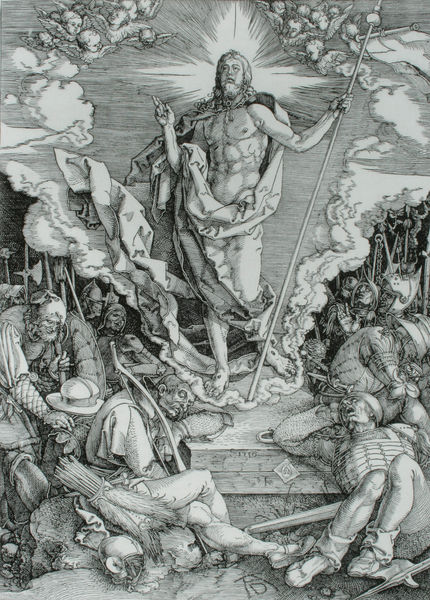
Titel: Große Passion - Die Auferstehung Christi
Künstler: Albrecht Dürer
Institution: (Seriendruck)
Schlagwörter: akt, dunkel, flügel, gott, hand, himmel, körper, mann, nackt, rubens, schlaf, umhang, weiß, wolken, bäume, menschen, brust, grau, haar, holz, hut, licht, männer, schwarz, stroh, zeichnung, tuch, wolke, arm, falten, sockel, stehen, tod, tot, vollbart, signatur, wache, erde, kirche, sonne, boden, gewand, mantel, stehend, stoff, locken, renaissance, engel, garten, beine, füße, holzschnitt, wellen, liegen, schlafen, schlafend, schlafende, bogen, perspektive, schuhe, stab, fahne, flagge, weizen, graphik, auftritt, krieg, schlacht, lanze, soldaten, zeigefinger, muskeln, bohlen, stufe, faltenwurf, platte, podest, knie, liegend, oberkörper, schild, panzer, offen, buch, zettel, motiv, kreuz, strahlen, barfuß, druck, schwarzweiss, schraffur, holzstich, radierung, stich, schwert, schwerter, säbel, waffen, ketten, soldat, tote, strahl, mäuler, volk, bleistift, helm, rüstung, römer, schein, gerechtigkeit, heiligenschein, pforte, christus, grab, jesus, ostern, stigma, stigmata, wundmal, wundmale, axt, fegefeuer, hölle, krieger, segen, ehrfurcht, wächter, erscheinung, heiliger, speere, dürer, ähren, erleuchtung, jünger, heilig, putten, kupferstich, prophet, pfeil, wachen, auferstehung, verschlossen, himmelfahrt, zepter, szepter, standarte, abstieg, fahnenstange, blei, schächer, albrecht, albrecht dürer, mandorla, segensgestus, grabstein, glorie, strahlenkranz, passion, aura, bauchmuskeln, grabplatte, auferstehen, segnend, gethsemane, engelschar, sticht, spieße, auferstehung christi, auferstehung jesu, aureola, kleine passion, osterfahne, posauene, schlafende soldaten, sclafen, siegesfahne, strohbündel, kriegsknechte, auferstandene, klugheit, d, ostermorgen, wo;ken, himmelsporte, herabsteigung